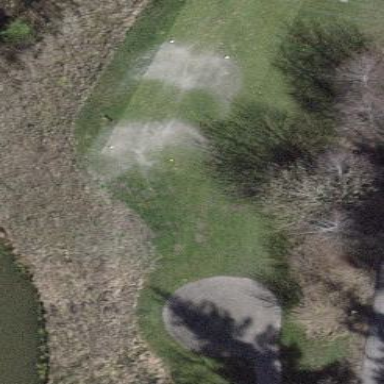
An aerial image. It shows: Golf tee.